Question: I have the following table and need the following result with join based on username

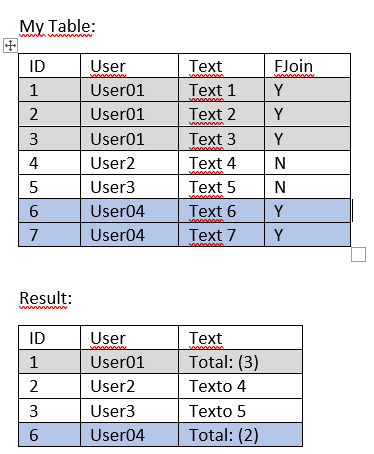
Answer: Query
'''
select
iif(count(*)>1, min(ID), max(right([User], 1))) ID,
[User],
iif(count(*)>1, concat('Total: (', cast(count(*) as varchar(12)), ')'), max(replace([Text], 'Text', 'Texto'))) [Text]
from
MyTable
group by
[User]
order by 1;
'''
Results
'''
ID User Text
1 User01 Total: (3)
2 User2 Texto 4
3 User3 Texto 5
6 User04 Total: (2)
'''